Aerial crown-view tile of a tropical tree (Barro Colorado Island, Panama), acquired 20250616:
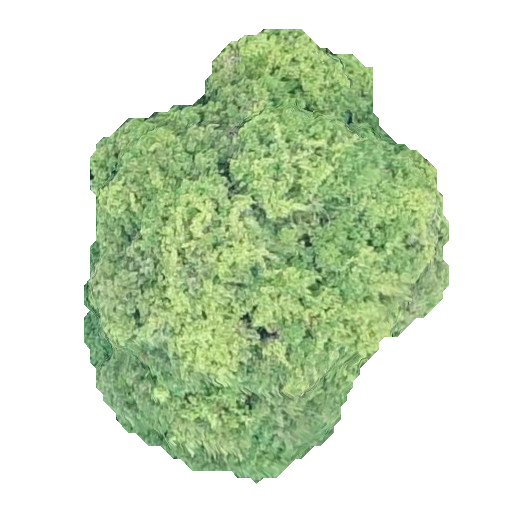
Species: Prioria copaifera
GBIF accepted scientific name: Prioria copaifera
Crown area: 167.747 m²